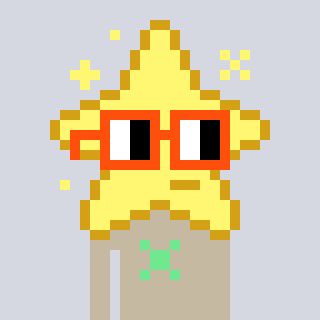
a pixel art character with square orange glasses, a star-shaped head and a bege-colored body on a cool background